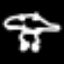
Label: frog